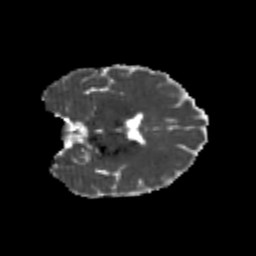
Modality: MD
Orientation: coronal
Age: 22
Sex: female
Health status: healthy
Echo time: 0.074 s